Interaction volume radius: 10 \u00c5
Interaction volume height: 10 \u00c5
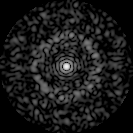
Disorder parameter: 0.8202